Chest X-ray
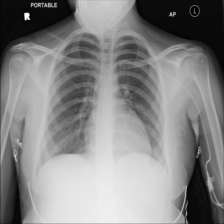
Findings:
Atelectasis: negative
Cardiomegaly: negative
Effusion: negative
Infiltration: negative
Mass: negative
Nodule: negative
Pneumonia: negative
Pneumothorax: negative
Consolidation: negative
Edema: negative
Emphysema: negative
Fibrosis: negative
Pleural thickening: negative
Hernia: negative